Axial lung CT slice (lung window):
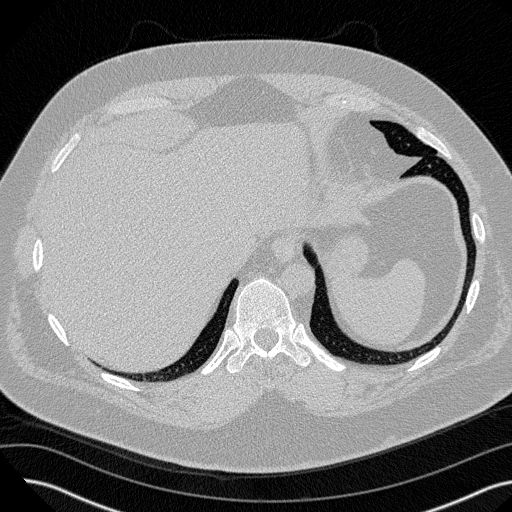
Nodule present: no